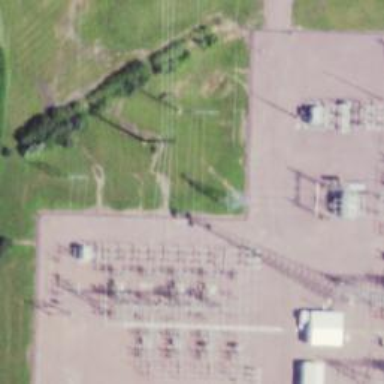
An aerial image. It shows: Lattice structure tower used for power distribution.